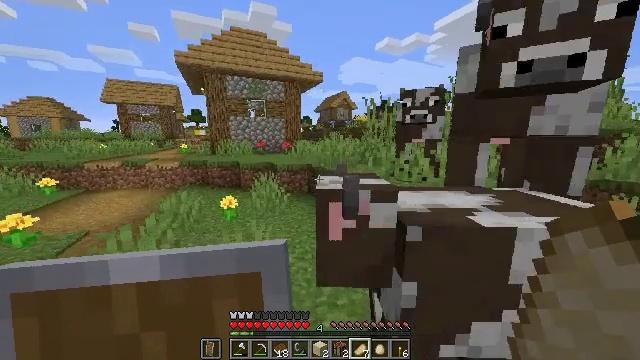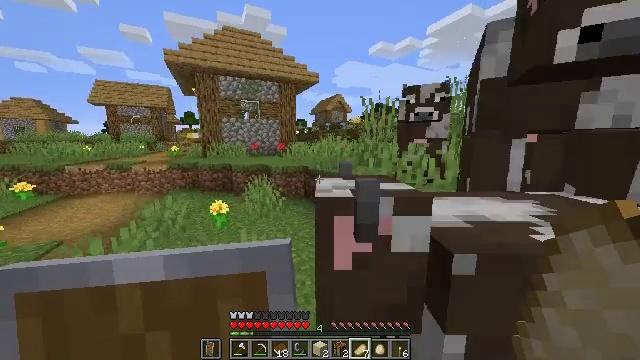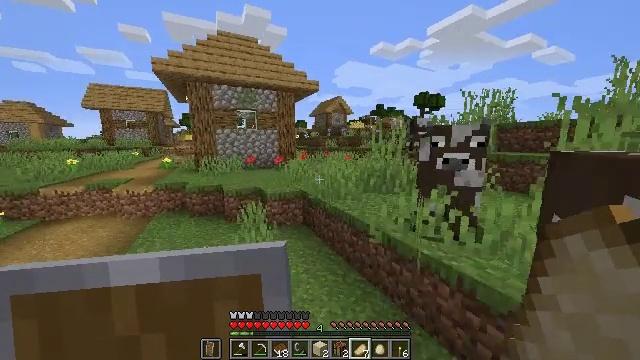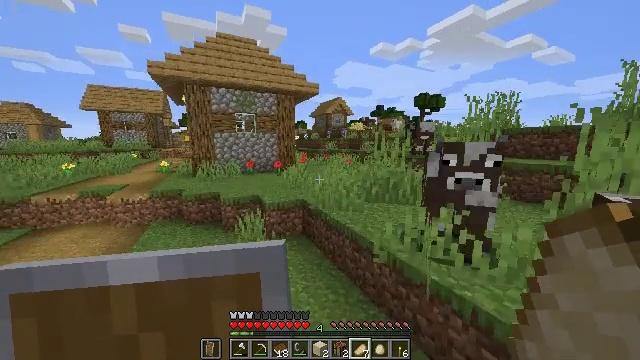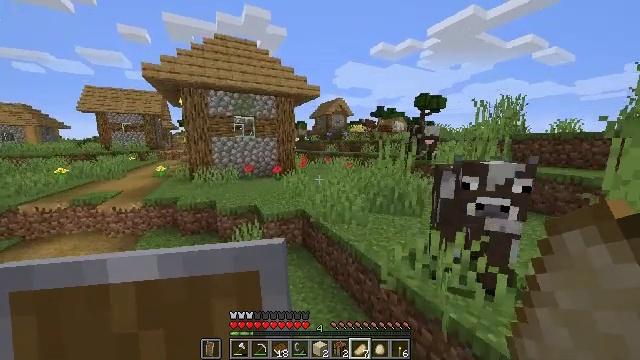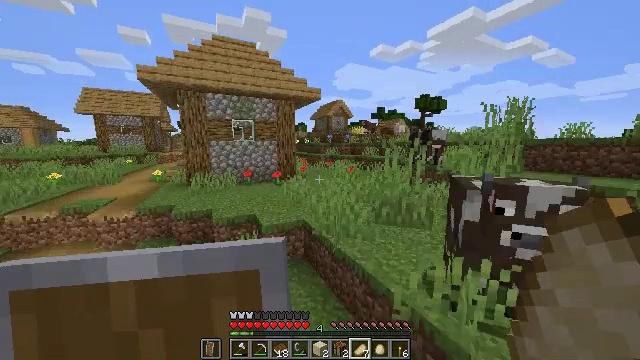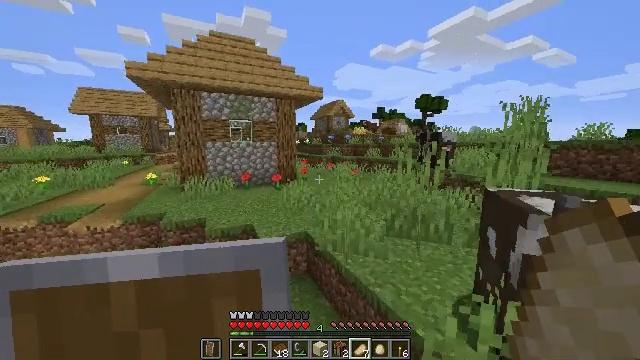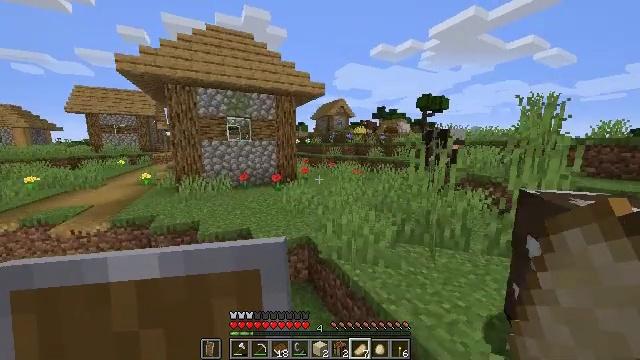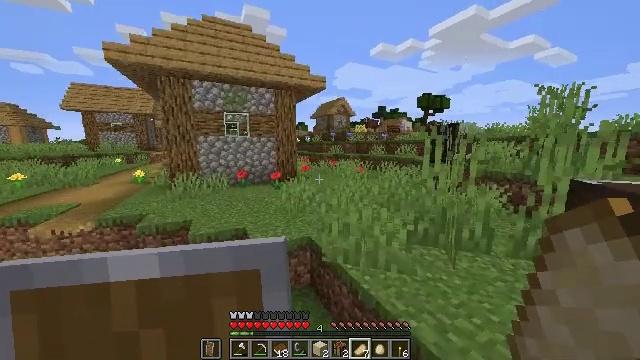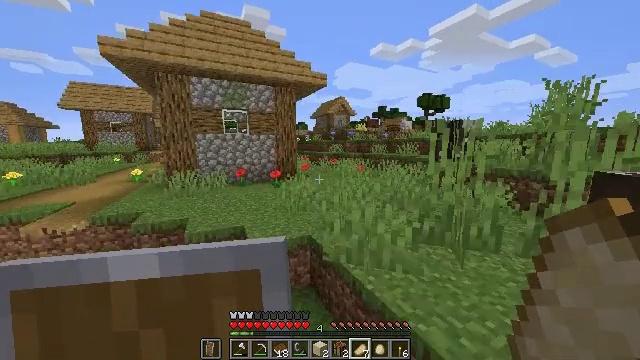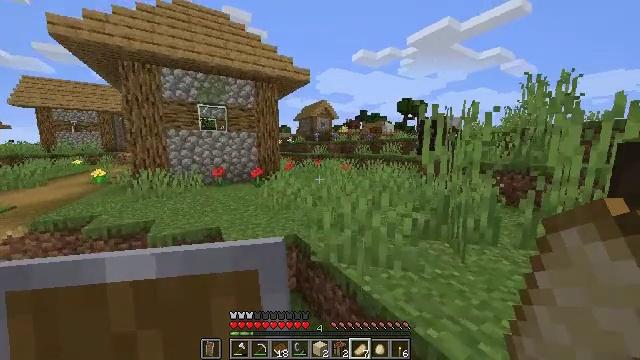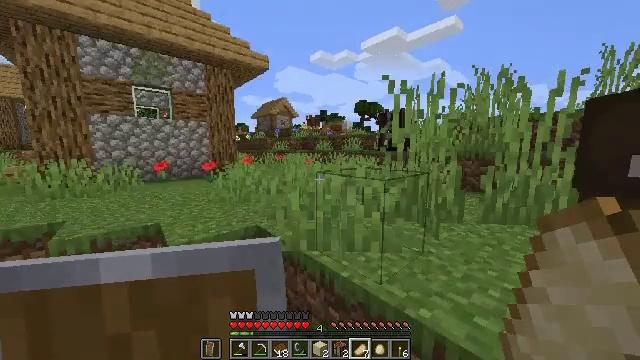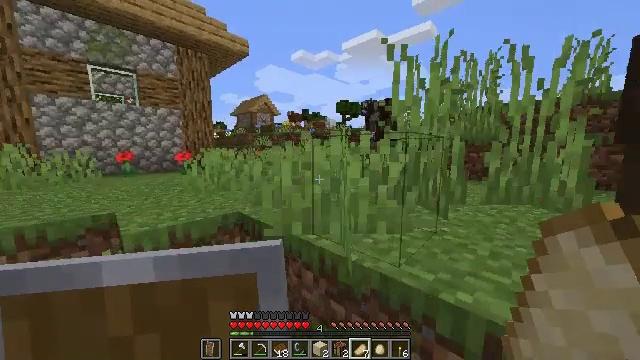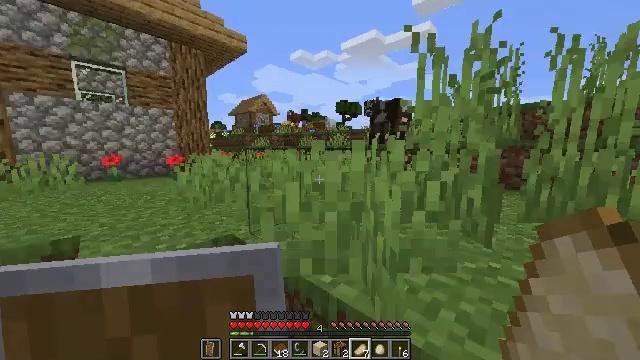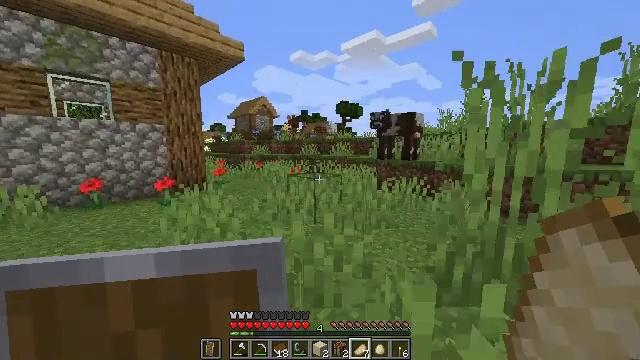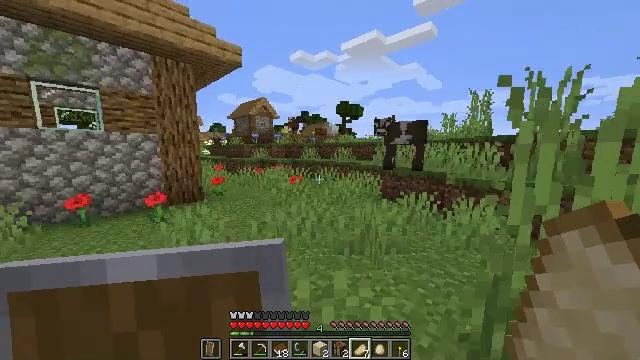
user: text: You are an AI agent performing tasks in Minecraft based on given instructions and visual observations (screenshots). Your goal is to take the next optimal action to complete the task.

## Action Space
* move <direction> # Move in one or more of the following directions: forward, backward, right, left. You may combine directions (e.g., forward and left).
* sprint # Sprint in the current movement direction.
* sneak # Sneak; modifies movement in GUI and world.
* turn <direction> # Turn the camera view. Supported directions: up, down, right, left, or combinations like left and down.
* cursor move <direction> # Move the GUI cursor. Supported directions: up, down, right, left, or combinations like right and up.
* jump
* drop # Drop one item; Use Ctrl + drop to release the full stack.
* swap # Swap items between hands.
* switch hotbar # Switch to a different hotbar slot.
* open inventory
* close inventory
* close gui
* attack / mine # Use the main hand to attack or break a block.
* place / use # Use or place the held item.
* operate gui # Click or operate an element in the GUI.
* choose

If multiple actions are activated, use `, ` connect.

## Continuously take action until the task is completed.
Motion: motion action
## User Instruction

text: Gather beetroots by breaking the plants.
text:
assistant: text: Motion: move forward, sprint, turn right, jump
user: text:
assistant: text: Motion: move forward, sprint, jump
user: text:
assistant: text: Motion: move forward, sprint, jump
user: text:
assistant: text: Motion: move forward, sprint, jump
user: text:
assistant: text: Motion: move forward, sprint, jump
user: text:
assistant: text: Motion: move forward, sprint, jump
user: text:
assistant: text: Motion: move forward, sprint, jump
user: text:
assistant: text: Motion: move forward, sprint, jump
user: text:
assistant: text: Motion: move forward, sprint, jump
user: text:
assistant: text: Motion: move forward, sprint, turn right and up, jump
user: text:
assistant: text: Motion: move forward, sprint, turn right, jump
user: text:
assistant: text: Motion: move forward, sprint, turn right, jump
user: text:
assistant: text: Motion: move forward, sprint, jump
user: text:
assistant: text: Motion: move forward, sprint, jump
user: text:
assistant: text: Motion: move forward, sprint, jump
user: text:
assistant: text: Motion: move forward, sprint, jump
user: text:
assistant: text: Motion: move forward, jump
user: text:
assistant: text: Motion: move forward, jump
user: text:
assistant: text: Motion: move forward, jump
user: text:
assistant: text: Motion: move forward, jump
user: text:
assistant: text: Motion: move forward, jump, switch to hotbar 2
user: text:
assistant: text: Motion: move forward, jump, switch to hotbar 2
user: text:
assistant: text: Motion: move forward, jump, switch to hotbar 2
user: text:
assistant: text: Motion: move forward, jump
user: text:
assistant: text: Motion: move forward, jump
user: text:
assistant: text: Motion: move forward, jump
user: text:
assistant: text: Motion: move forward, sprint, jump
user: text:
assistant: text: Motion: move forward, sprint, jump
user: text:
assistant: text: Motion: move forward, sprint, jump
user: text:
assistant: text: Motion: move forward, sprint, jump